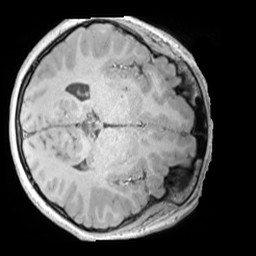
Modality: MP2RAGE
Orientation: axial
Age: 9
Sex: male
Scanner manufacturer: siemens
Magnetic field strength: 3 T
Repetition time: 4 s
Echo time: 0.00303 s